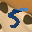
Label: 5